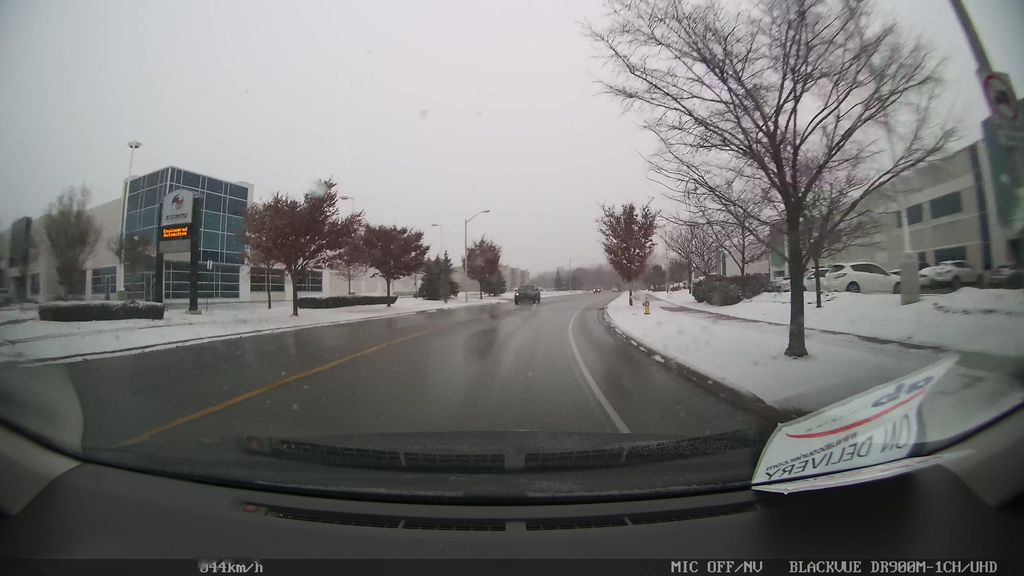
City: toronto